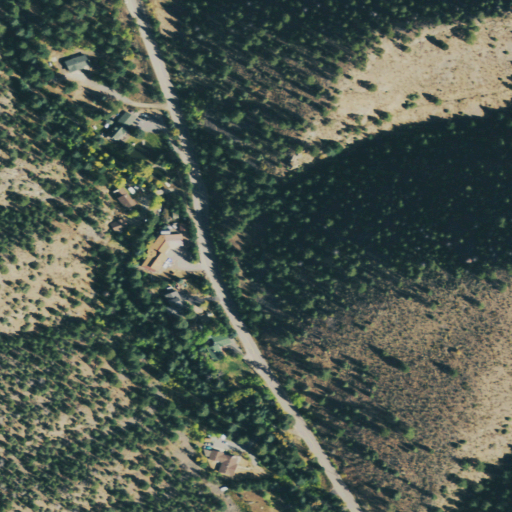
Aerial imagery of valley in Colorado named Phillips Gulch containing evergreen forest, shrub, open development, low intensity development, grassland, woody wetlands, and medium intensity development